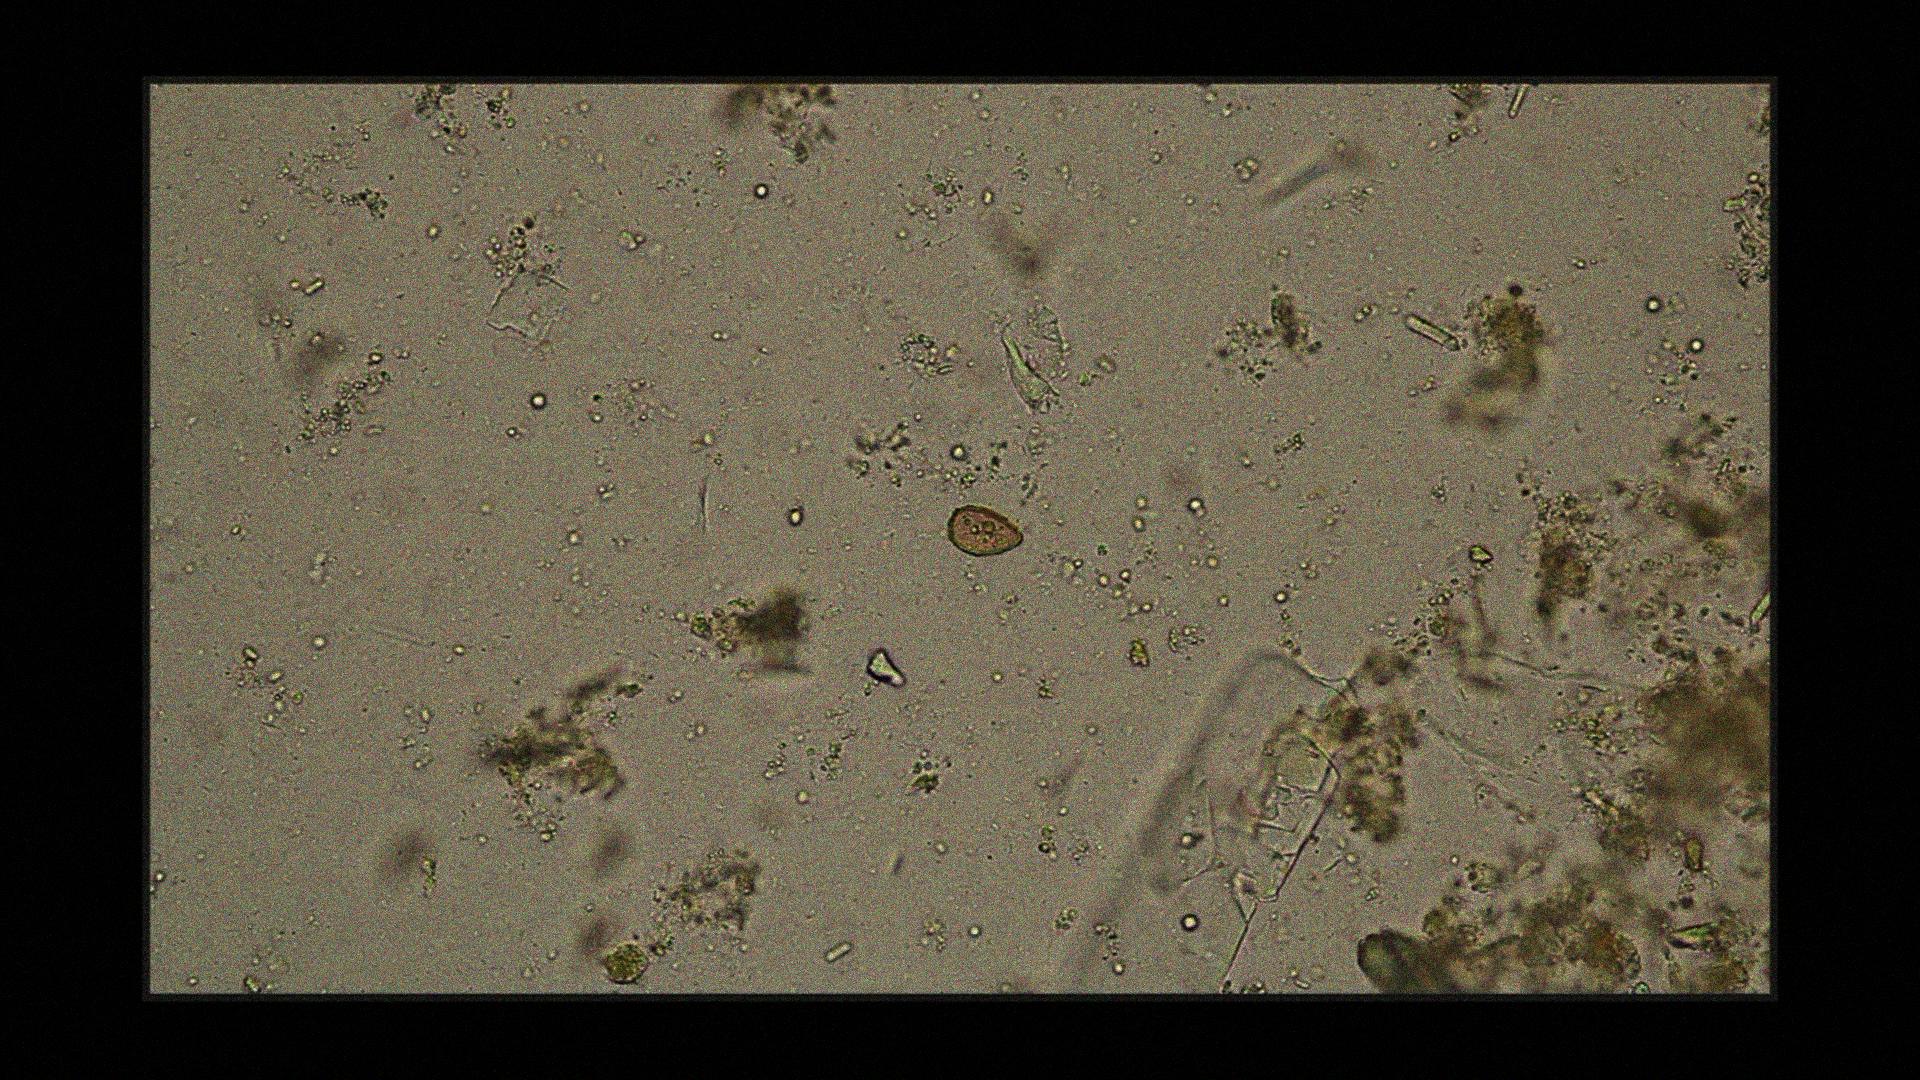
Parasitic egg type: Opisthorchis viverrine